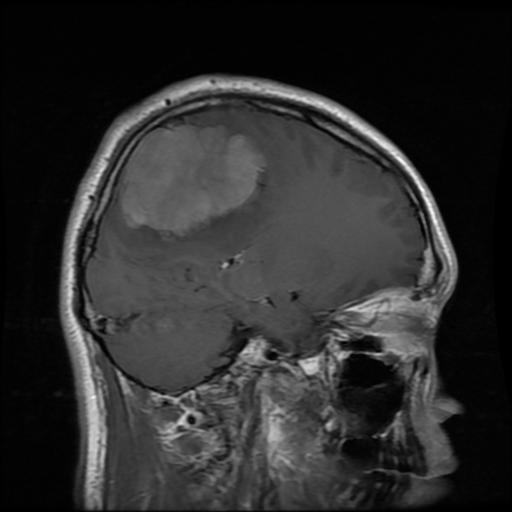
Label: meningioma